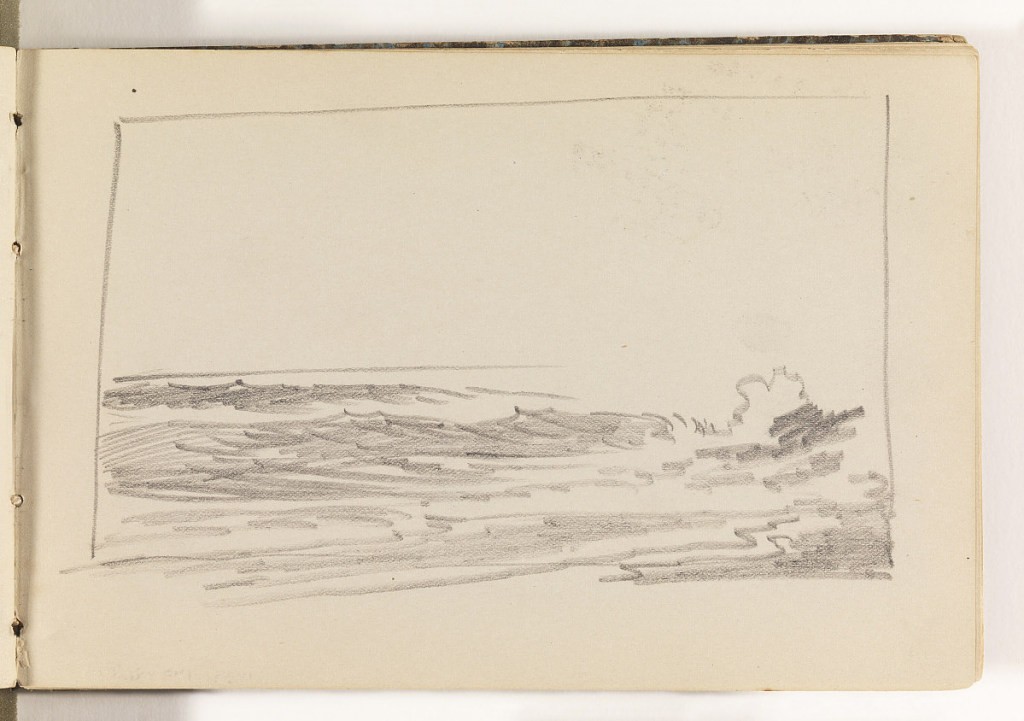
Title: Rough Study of Waves
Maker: William Trost Richards, American, 1833–1905
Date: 1870–85
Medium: Graphite on cream wove paper, bound
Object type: Sketchbook folio
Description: Rough study of ocean with waves breaking at right.